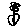
Label: flower